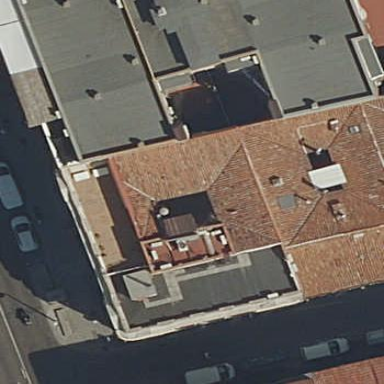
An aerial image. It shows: Part of building.